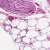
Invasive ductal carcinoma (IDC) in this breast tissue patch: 0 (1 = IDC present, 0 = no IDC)